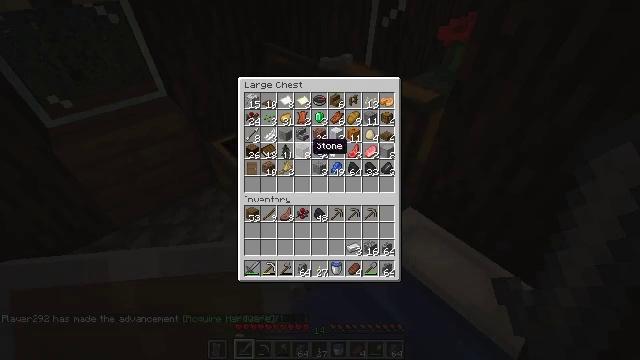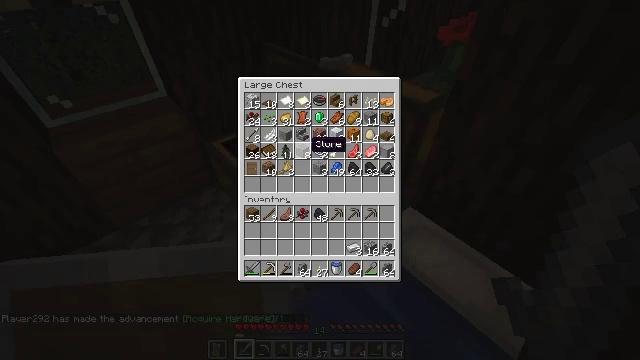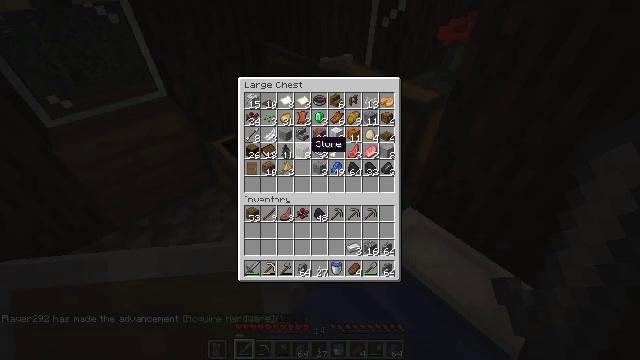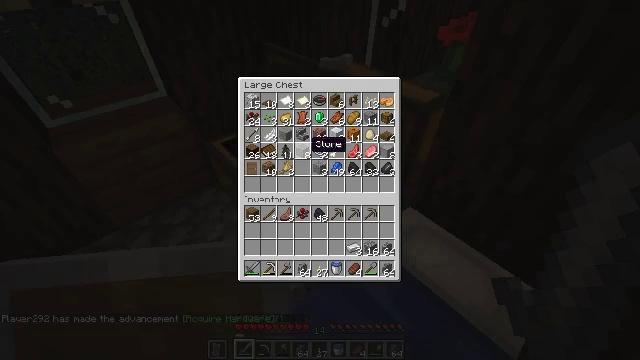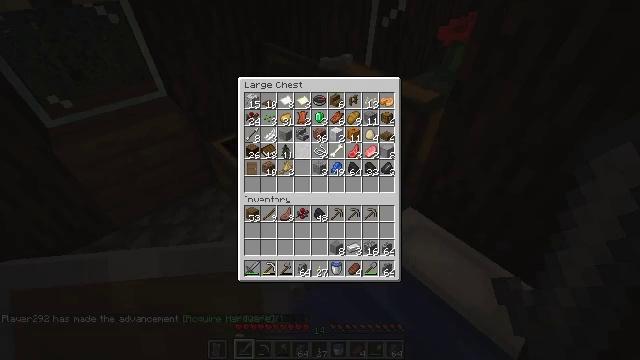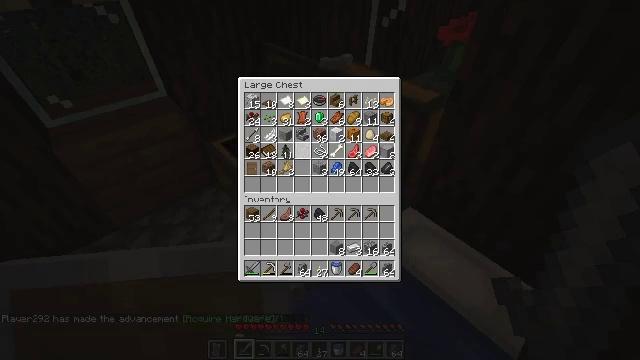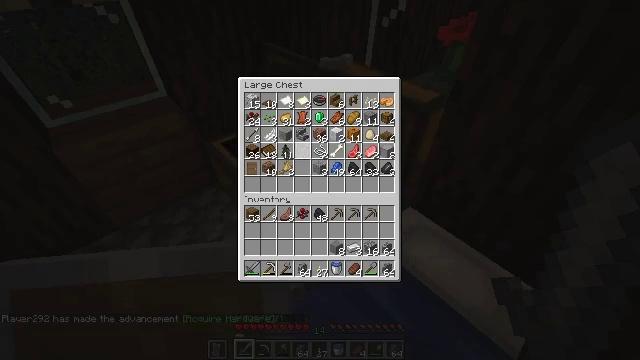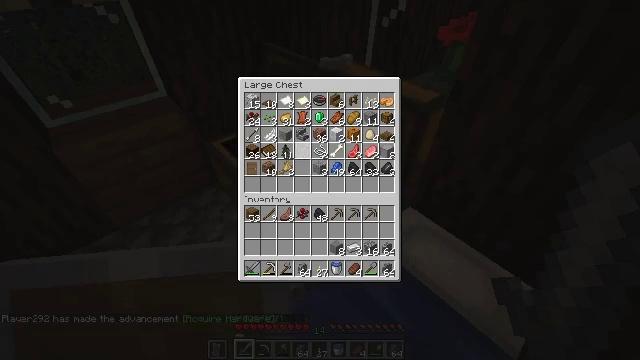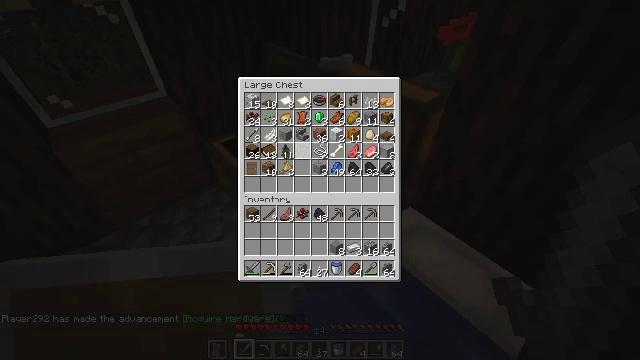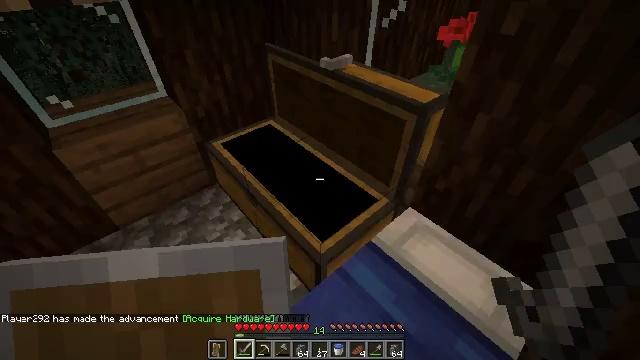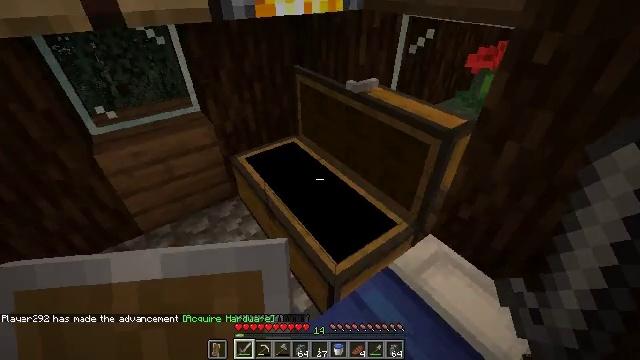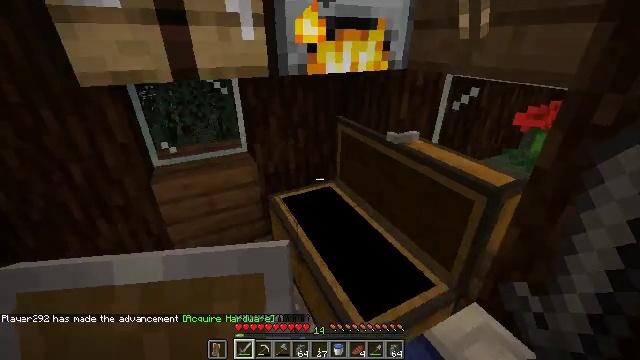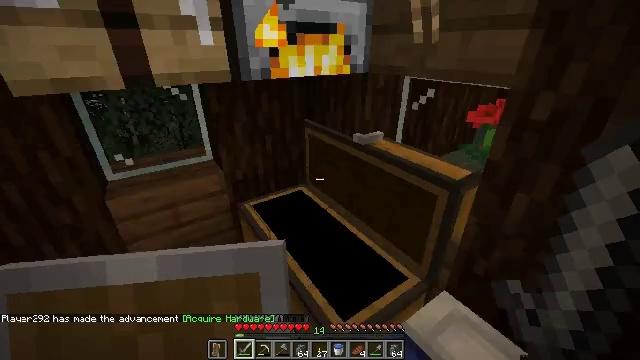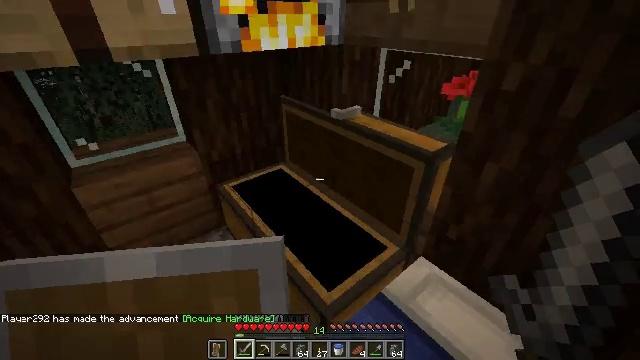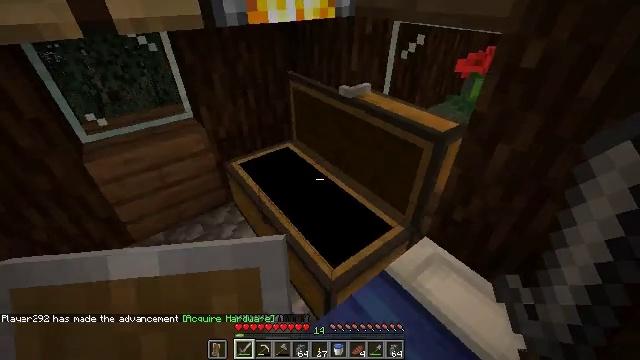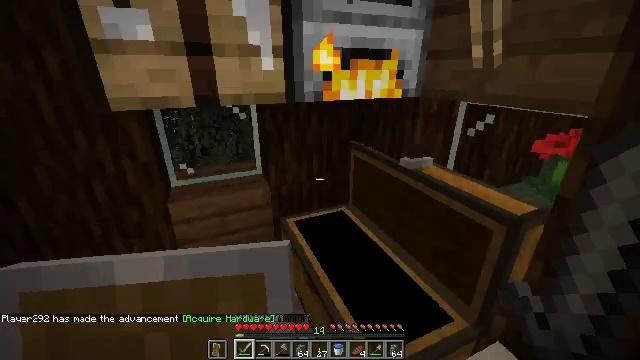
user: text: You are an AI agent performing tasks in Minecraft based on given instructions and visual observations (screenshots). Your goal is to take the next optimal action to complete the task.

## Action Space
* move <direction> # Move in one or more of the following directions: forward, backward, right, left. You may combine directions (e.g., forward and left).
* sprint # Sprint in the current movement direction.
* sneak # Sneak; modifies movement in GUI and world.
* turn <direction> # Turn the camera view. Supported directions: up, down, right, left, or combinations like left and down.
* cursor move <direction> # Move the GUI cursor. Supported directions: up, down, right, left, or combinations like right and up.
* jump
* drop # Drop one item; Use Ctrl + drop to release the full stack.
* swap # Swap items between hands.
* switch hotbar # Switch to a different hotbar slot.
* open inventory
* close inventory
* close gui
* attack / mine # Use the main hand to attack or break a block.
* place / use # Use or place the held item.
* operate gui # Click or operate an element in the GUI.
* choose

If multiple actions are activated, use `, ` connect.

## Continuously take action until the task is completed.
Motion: motion action
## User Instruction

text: Interact with the crafting table to craft a stonecutter.
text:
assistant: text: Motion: sneak
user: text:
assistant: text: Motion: sneak
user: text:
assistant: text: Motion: sneak
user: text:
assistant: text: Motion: sneak, operate gui
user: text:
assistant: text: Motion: sneak, operate gui
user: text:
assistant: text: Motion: sneak
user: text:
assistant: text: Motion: sneak
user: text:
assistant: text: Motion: no_op
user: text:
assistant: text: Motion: no_op
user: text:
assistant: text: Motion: turn left and up, close gui
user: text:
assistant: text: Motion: turn left and up
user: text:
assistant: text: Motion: turn right
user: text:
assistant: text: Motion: turn right and down
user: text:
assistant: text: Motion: turn left and down
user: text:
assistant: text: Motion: turn left and up
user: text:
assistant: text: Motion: turn left and up
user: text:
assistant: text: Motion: turn left and up
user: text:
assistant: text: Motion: turn left and up
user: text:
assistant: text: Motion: turn left and up
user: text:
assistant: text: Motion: turn left and up
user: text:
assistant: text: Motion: use / place
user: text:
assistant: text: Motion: use / place
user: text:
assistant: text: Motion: no_op
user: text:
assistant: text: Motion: turn left
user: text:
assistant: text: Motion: no_op
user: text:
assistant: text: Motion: open gui
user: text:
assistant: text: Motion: no_op
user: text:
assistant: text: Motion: no_op
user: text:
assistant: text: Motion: no_op
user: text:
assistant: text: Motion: no_op